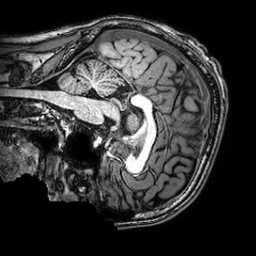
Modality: T1w
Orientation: sagittal
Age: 27
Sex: male